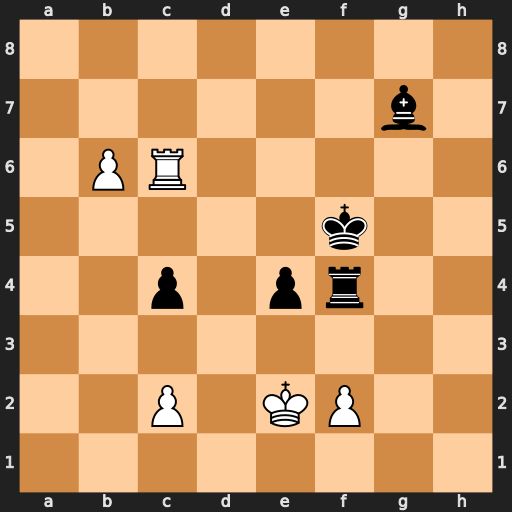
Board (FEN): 8/6b1/1PR5/5k2/2p1pr2/8/2P1KP2/8
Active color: w
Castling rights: -
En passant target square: -
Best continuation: b7 Be5 Rc5 Kg6 Rxe5